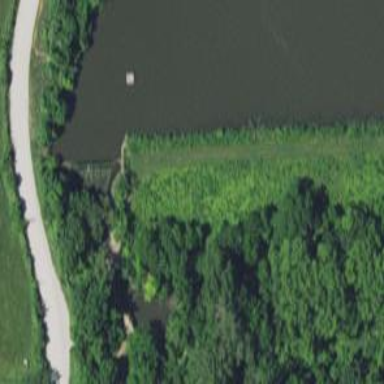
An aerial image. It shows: Dam along waterway.